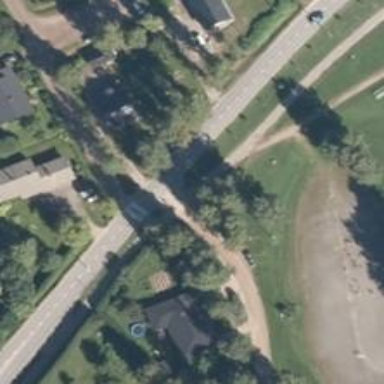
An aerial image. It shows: Marked crossing on the road.